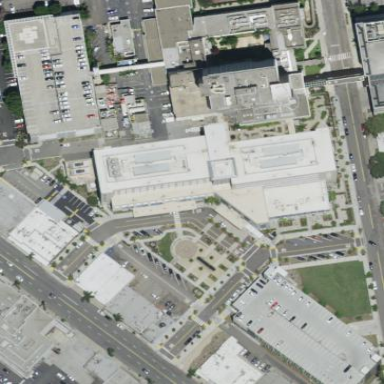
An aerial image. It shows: Healthcare facility identified as hospital.